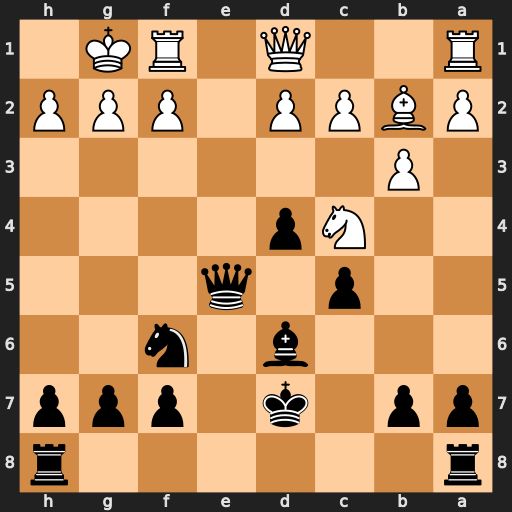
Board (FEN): r6r/pp1k1ppp/3b1n2/2p1q3/2Np4/1P6/PBPP1PPP/R2Q1RK1
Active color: b
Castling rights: -
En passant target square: -
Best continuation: Qxh2#